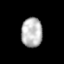
Tissue: lung
Cell type: Epithelial cells
Senescence score: 0.1417
Nuclear area (px): 610
Mean DAPI intensity: 183.71